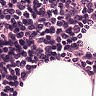
Metastatic tissue present: no